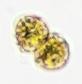
Label: Margalefidinium